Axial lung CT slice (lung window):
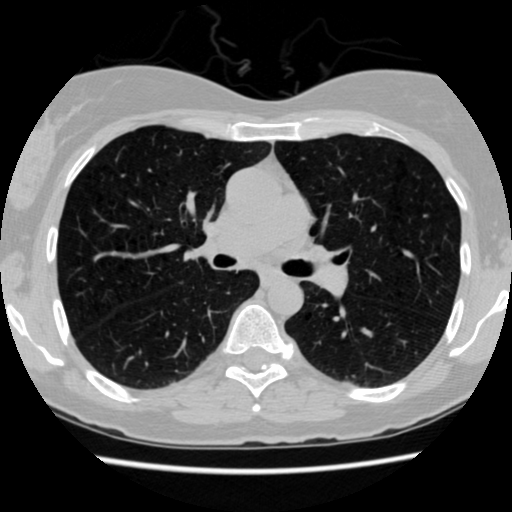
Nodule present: no